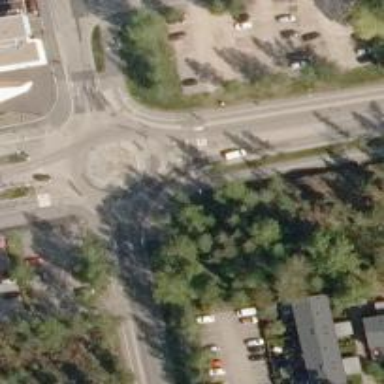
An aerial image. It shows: Secondary road with asphalt surface leading to roundabout junction.